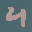
Label: 4